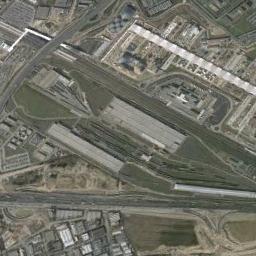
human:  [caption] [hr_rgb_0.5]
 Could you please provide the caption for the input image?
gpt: There is a fully equipped railway station in the city .

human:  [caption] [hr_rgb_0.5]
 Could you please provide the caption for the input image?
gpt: Many buildings are beside the railway station .

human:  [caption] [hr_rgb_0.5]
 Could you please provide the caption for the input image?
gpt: The railway station has lots of railways and some buildings and an overpass is over the railways .

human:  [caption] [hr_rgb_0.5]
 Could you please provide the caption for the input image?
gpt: The railway station is next to some buildings and grass .

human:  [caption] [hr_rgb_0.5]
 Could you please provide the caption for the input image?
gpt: There are some green meadows and buildings near the railway station .